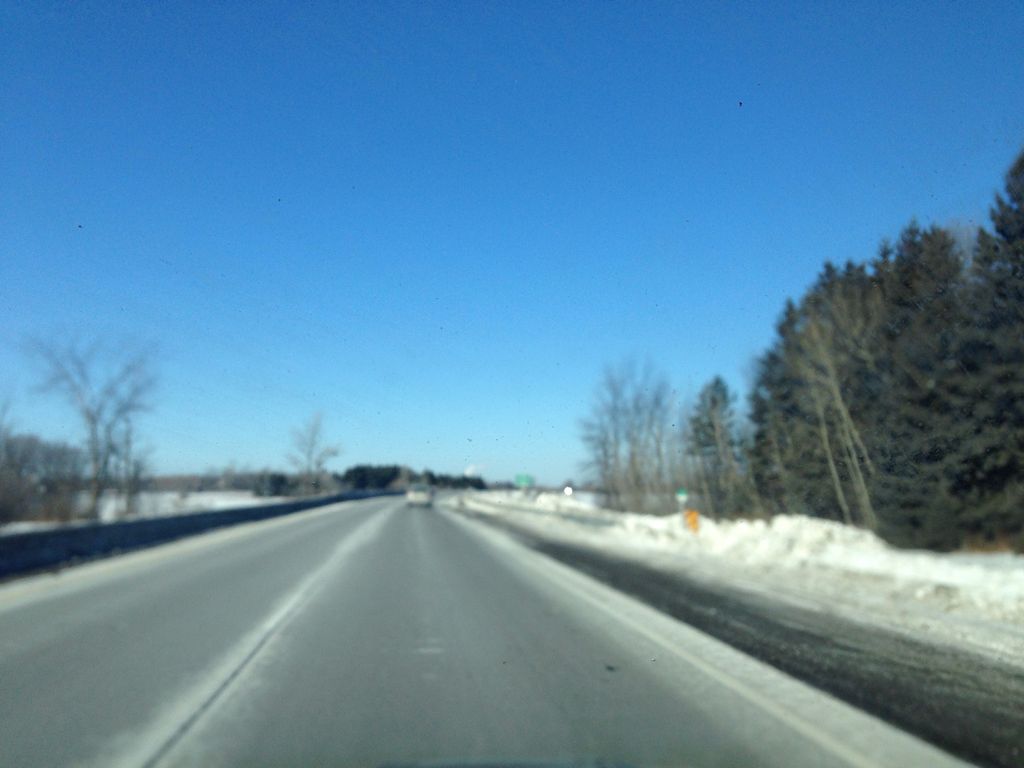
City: ottawa-gatineau